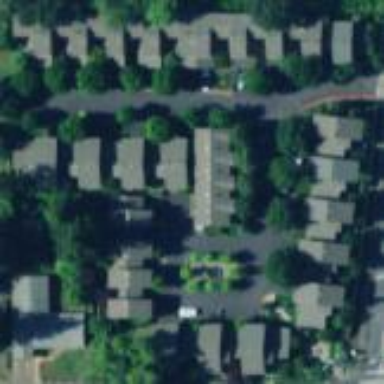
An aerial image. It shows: Residential area with apartments.